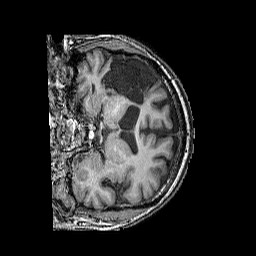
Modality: T1w
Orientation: coronal
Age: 54
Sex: male
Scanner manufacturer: siemens
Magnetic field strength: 3 T
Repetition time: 2.25 s
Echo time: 0.00411 s